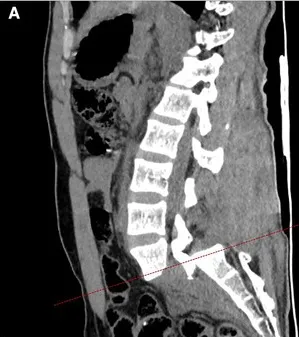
Sagittal.
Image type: radiology (ct)